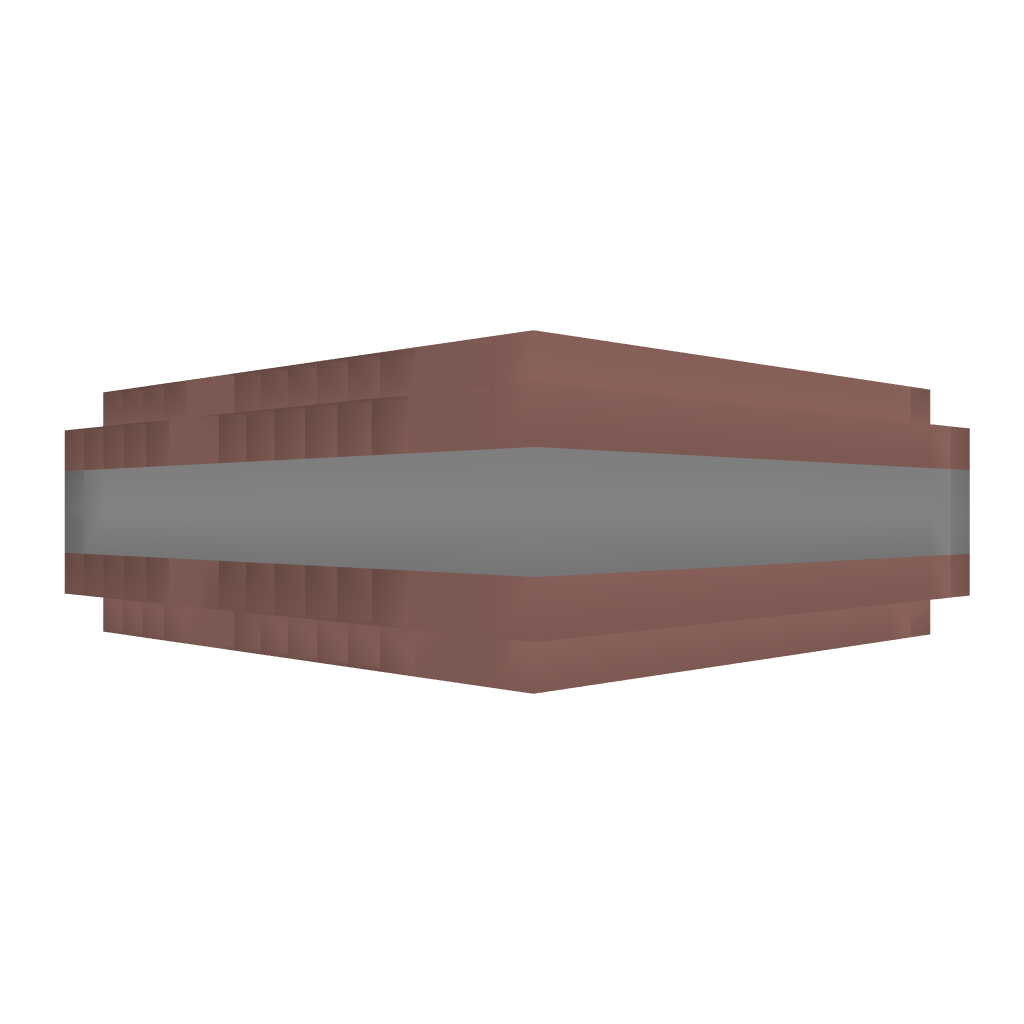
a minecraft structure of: Sewer template corner bad low quality